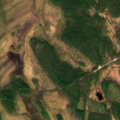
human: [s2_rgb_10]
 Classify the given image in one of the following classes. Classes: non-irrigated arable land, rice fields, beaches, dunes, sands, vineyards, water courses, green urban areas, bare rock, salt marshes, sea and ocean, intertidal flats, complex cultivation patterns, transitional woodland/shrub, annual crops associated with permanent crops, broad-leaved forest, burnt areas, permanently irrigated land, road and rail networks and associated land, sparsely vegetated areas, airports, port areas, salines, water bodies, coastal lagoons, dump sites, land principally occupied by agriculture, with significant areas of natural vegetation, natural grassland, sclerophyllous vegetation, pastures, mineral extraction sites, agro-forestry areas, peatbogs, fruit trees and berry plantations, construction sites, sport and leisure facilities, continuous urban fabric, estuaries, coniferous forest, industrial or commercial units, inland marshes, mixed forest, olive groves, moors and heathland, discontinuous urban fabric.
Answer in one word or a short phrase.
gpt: coniferous forest, transitional woodland/shrub, peatbogs